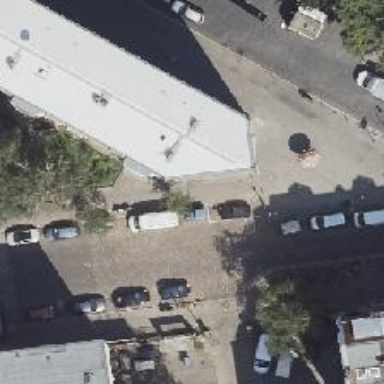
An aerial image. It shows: Parking lane.